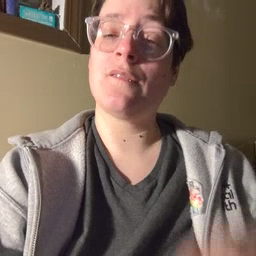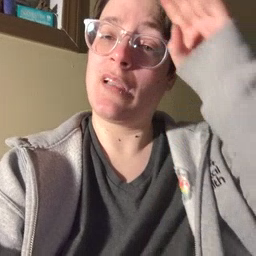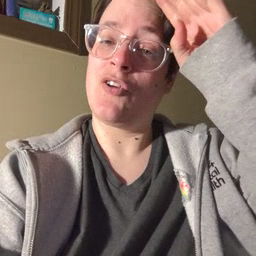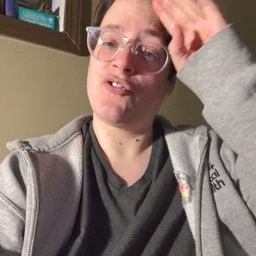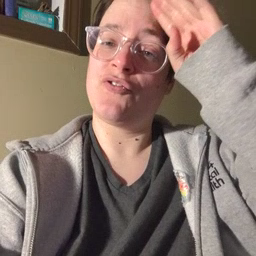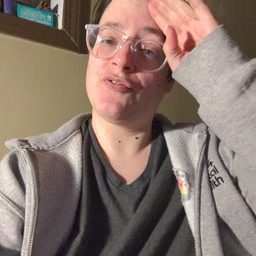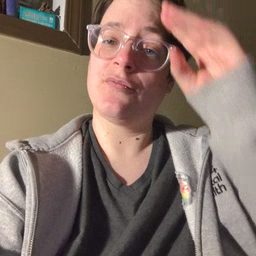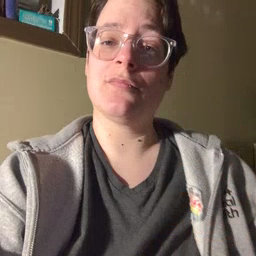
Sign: fireman